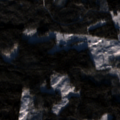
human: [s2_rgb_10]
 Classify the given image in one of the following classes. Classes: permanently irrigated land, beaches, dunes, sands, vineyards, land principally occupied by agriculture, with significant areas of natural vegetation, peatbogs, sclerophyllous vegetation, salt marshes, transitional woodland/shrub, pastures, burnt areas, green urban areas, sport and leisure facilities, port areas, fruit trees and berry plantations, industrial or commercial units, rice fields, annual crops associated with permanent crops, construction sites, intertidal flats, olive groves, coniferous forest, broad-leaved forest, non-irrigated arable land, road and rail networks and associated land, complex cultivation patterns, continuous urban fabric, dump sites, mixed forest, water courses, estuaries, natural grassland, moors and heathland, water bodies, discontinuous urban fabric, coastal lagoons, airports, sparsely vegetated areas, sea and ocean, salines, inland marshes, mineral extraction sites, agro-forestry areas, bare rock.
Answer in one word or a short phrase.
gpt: coniferous forest, transitional woodland/shrub